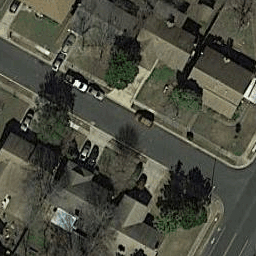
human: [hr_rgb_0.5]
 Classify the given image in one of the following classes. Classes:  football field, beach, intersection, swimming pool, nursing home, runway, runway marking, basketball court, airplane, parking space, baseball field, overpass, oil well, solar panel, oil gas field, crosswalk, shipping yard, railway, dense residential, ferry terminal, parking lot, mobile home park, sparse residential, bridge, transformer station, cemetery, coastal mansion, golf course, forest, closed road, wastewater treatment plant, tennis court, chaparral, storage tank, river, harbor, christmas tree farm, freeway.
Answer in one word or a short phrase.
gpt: dense residential